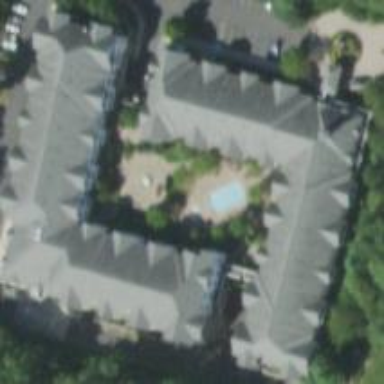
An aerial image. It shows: Image showing building with apartments.